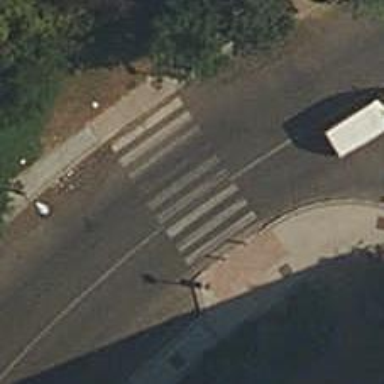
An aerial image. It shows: Zebra crossing on the road.